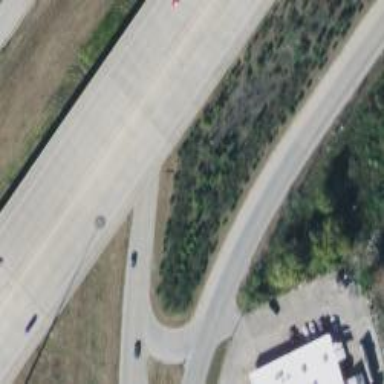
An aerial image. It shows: Primary link highway with frontage road.